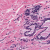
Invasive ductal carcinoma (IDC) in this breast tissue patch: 0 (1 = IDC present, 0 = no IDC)